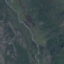
Land use / land cover: HerbaceousVegetation